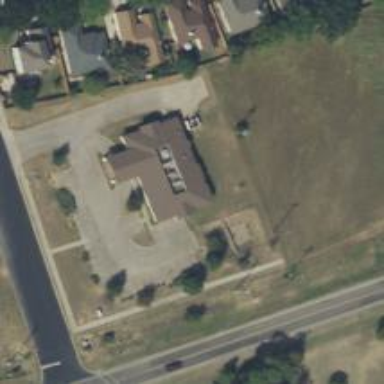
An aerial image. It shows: Clinic.